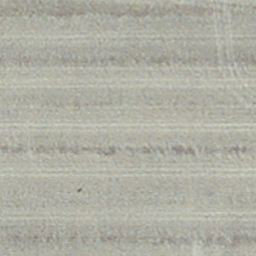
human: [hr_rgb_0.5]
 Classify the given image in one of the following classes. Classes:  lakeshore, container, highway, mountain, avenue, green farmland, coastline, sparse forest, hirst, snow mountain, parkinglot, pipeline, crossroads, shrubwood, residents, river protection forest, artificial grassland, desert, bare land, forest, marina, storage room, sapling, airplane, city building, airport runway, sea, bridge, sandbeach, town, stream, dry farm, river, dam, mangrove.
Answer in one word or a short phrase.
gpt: dry farm